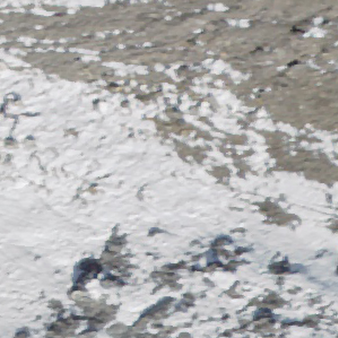
Label: other